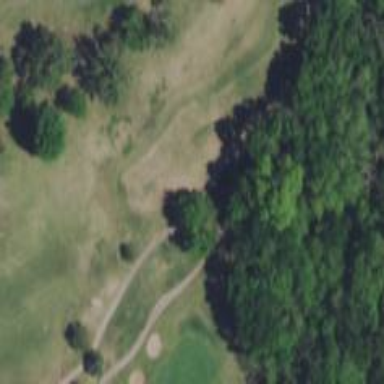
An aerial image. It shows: Grass area designated as golf tee.